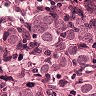
Metastatic tissue present: yes